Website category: sports
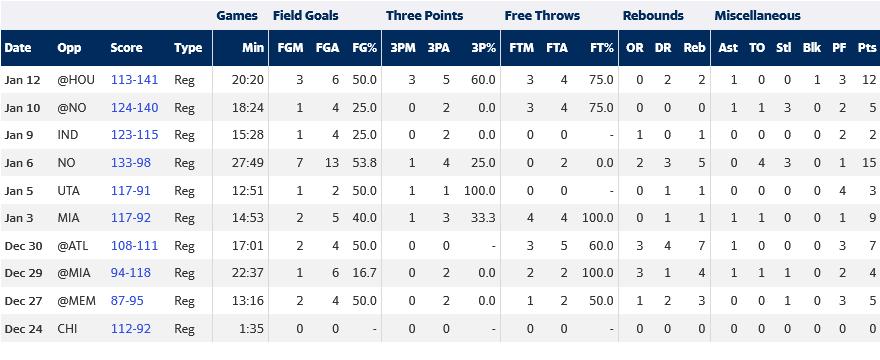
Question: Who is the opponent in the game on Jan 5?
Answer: UTA

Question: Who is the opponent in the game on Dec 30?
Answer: ATL

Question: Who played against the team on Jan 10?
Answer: NO

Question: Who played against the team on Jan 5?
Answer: UTA

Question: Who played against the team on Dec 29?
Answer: MIA

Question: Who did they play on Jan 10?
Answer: NO

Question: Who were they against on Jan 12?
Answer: HOU

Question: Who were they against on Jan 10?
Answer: NO

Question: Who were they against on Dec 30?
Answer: ATL

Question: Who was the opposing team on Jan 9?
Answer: IND

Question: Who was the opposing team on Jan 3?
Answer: MIA

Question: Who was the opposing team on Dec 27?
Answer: MEM

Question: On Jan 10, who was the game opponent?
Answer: NO

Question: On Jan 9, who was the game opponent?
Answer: IND

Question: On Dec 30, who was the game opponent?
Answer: ATL

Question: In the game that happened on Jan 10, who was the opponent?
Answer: NO

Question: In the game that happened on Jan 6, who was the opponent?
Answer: NO

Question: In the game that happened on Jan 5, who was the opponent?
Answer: UTA

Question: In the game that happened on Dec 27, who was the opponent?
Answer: MEM

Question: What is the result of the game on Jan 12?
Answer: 113-141

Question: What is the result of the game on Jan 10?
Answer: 124-140

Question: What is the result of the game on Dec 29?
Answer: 94-118

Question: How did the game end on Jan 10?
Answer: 124-140

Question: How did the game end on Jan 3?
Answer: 117-92

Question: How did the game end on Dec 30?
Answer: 108-111

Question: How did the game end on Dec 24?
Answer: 112-92

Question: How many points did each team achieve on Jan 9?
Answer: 123-115

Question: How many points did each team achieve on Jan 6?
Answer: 133-98

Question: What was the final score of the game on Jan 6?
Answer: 133-98

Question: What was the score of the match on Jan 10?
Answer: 124-140

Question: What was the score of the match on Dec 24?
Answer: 112-92

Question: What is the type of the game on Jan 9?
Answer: Reg

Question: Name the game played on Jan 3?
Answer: Reg

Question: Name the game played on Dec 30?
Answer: Reg

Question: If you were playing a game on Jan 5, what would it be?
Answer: Reg

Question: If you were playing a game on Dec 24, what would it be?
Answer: Reg

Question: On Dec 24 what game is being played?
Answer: Reg

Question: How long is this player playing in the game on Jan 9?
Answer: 15:28

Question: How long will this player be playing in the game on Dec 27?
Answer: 13:16

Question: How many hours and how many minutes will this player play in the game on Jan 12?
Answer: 20:20

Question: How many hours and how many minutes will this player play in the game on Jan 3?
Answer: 14:53

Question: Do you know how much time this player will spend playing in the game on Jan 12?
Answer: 20:20

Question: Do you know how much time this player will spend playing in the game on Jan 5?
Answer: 12:51

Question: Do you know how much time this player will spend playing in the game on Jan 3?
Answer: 14:53

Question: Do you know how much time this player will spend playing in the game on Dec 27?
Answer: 13:16

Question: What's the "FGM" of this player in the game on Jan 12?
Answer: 3

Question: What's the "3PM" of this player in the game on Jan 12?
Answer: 3

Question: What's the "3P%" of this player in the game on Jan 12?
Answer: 60.0

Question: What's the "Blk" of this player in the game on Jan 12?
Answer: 1

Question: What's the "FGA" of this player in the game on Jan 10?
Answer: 4

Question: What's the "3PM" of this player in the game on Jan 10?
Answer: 0

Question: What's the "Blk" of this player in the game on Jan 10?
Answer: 0

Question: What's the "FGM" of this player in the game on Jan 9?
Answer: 1

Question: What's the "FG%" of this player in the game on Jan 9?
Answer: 25.0

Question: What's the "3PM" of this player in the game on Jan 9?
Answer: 0

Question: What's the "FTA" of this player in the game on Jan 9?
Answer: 0

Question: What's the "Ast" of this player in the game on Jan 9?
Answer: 0

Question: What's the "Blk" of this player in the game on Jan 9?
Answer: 0

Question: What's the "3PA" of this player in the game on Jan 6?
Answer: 4

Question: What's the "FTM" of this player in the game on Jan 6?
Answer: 0

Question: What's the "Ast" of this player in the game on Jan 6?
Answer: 0

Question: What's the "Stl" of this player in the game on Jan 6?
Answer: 3

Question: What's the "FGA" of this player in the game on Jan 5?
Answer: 2

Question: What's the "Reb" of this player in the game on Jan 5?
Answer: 1